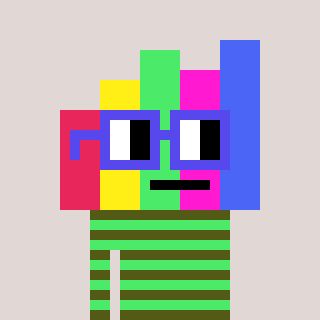
a pixel art character with square blue glasses, a bar chart-shaped head and a teal-colored body on a warm background